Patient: sex M, age 57
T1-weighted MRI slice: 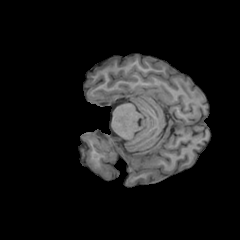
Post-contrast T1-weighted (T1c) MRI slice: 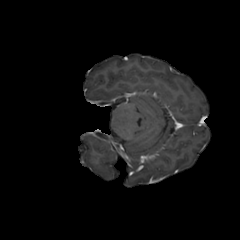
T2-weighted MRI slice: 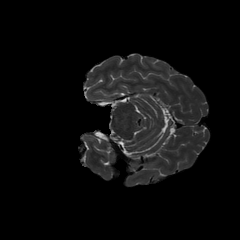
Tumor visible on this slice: no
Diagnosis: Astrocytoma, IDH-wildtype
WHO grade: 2